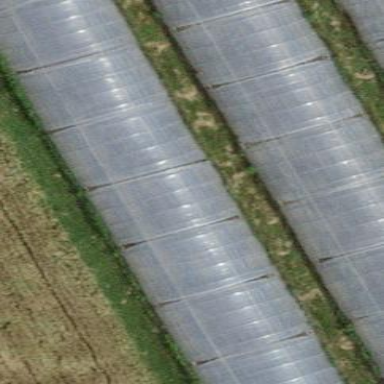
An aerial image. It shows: Greenhouse.